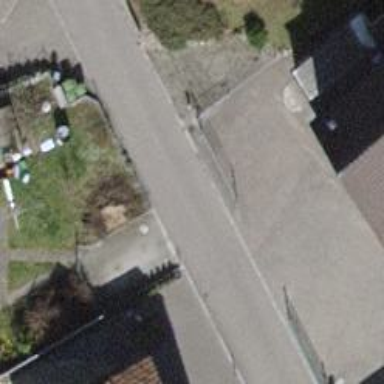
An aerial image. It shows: Residential road with asphalt surface.